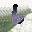
Label: 6